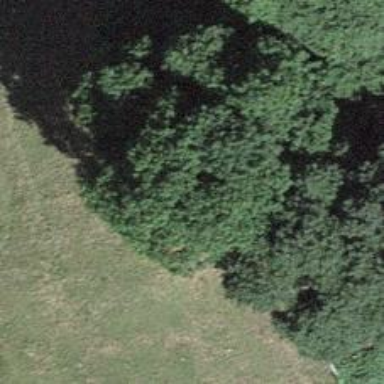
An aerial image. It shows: Beautiful tree in nature.